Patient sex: M
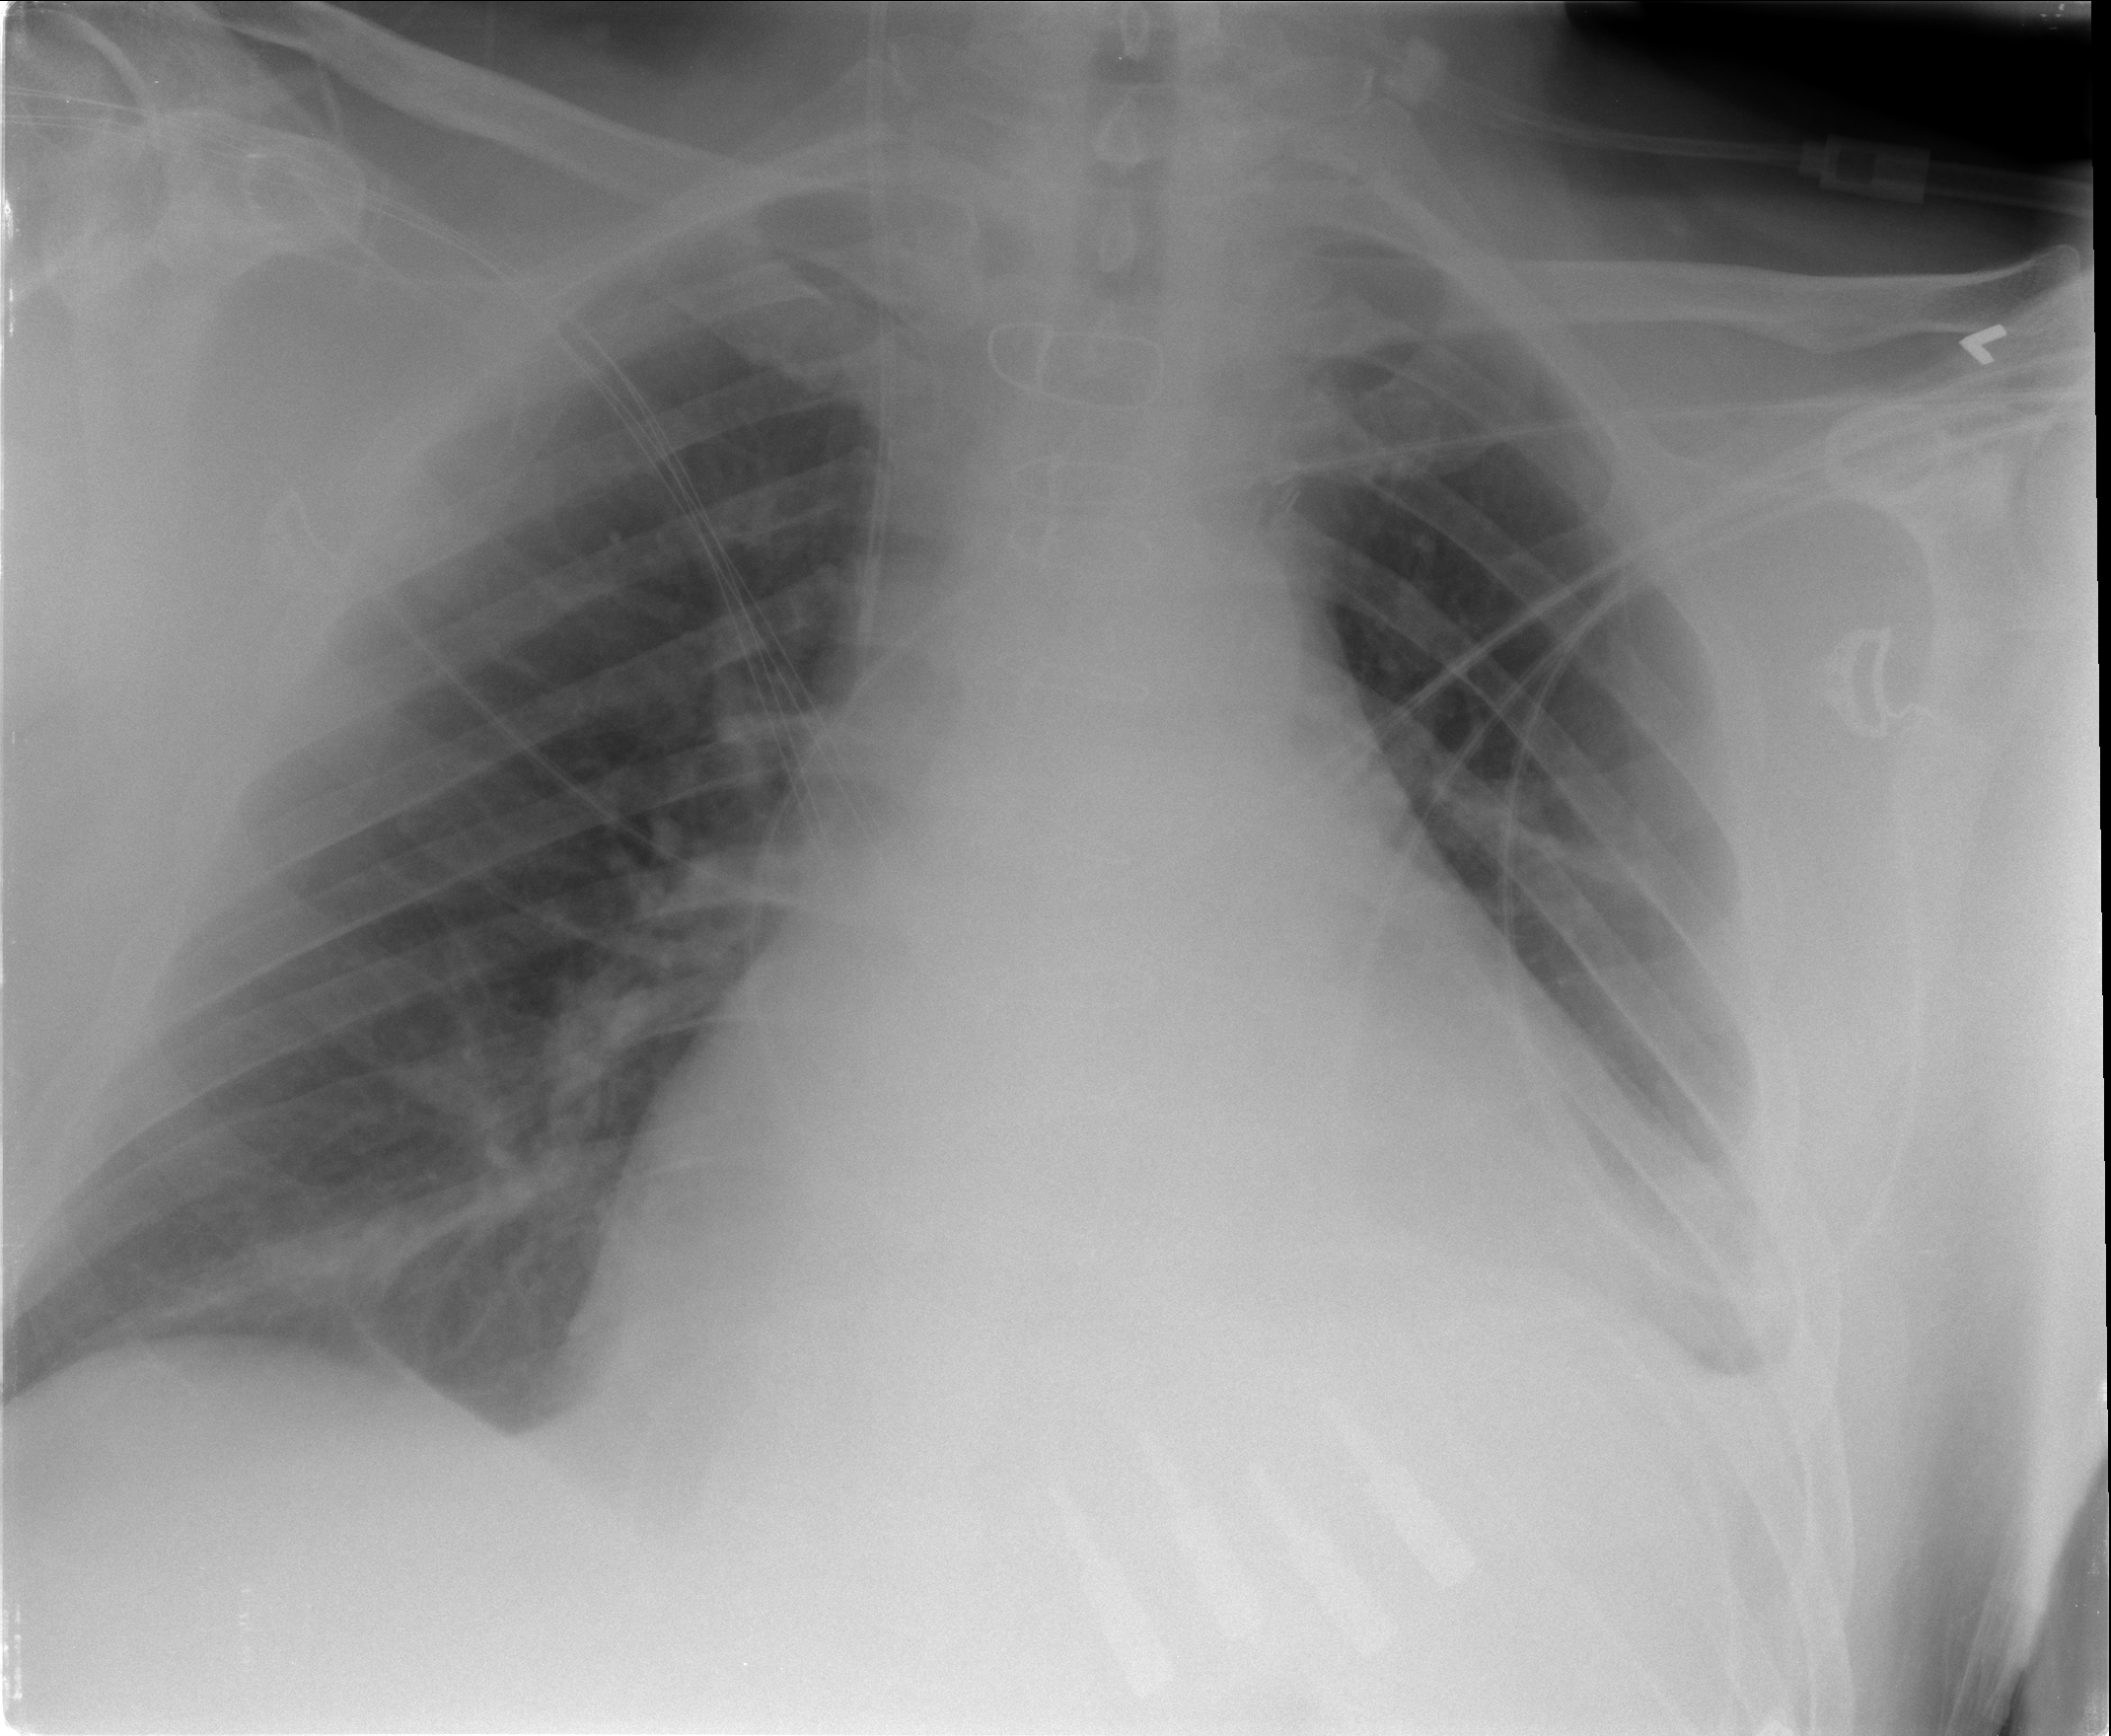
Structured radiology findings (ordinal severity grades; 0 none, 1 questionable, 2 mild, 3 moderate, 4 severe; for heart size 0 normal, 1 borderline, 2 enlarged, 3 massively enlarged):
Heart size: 3
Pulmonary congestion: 2
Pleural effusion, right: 2
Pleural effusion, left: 2
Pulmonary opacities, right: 0
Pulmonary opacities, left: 0
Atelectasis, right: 2
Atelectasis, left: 2